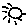
Label: sun